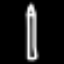
Label: pencil